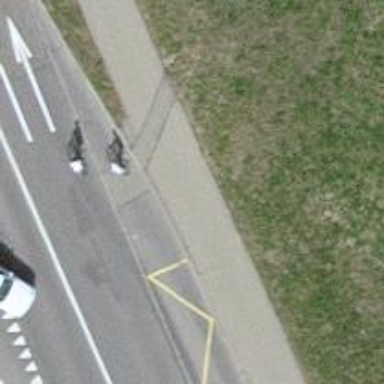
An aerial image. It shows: Platform for public transport is situated by the road.